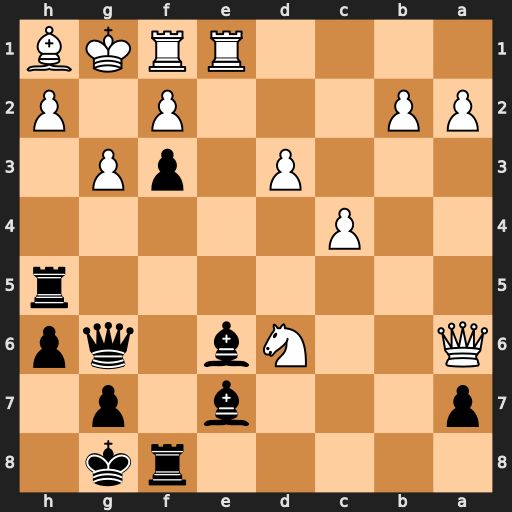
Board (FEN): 5rk1/p3b1p1/Q2Nb1qp/7r/2P5/3P1pP1/PP3P1P/4RRKB
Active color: b
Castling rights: -
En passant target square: -
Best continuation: Qg4 Ne8 Bc8 Rxe7 Bxa6 Rxg7+ Qxg7